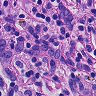
Metastatic tissue present: yes